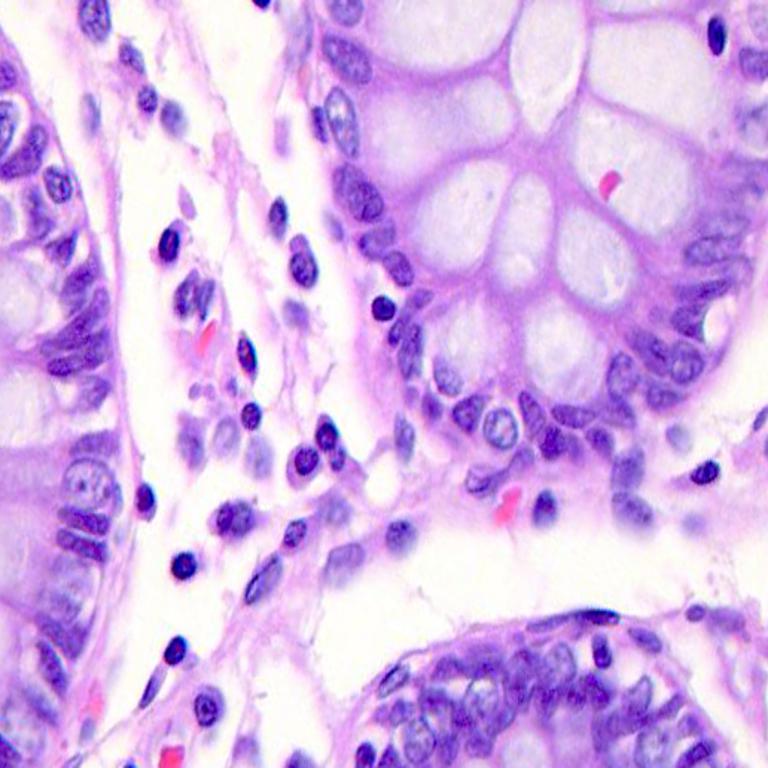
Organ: colon
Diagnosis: benign